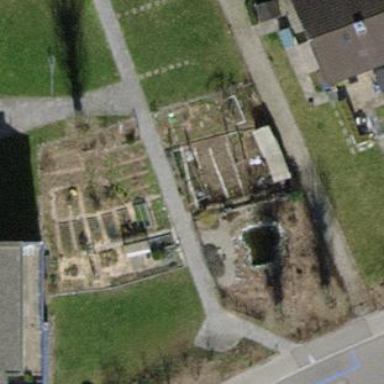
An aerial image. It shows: Garden that is leisure land.